Question: JSON looks like this:
'''
[{"title":"Modern\/Contemporary House of mine.","link":"http:\/\/buildworx-mc.com\/forum\/showthread.php?tid=1718","images":["http:\/\/i1139.photobucket.com\/albums\/n555\/xDJBOUTIx\/house1.png","http:\/\/i1139.photobucket.com\/albums\/n555\/xDJBOUTIx\/House2.png","http:\/\/i1139.photobucket.com\/albums\/n555\/xDJBOUTIx\/House3.png","http:\/\/i1139.photobucket.com\/albums\/n555\/xDJBOUTIx\/House4.png","http:\/\/i1139.photobucket.com\/albums\/n555\/xDJBOUTIx\/House5.png","http:\/\/i1139.photobucket.com\/albums\/n555\/xDJBOUTIx\/House6.png"]}
'''
I can get the title and the link just fine. But I can't get the images because in some there are multiple links.

I'm trying to get each images link to be wrapped in HTML.
'''
$.getJSON("gallery/getScreenshots.php", function (data) {
$.each(data, function (i, image) {
var link = image.link, title = image.title. images = image.images;
$img = $('').attr('src', images);
$('#screenshots').append($img);
});
'''
But the outcome is this:
'''
<img src="http://i1139.photobucket.com/albums/n555/xDJBOUTIx/house1.png,http://i1139.photobucket.com/albums/n555/xDJBOUTIx/House2.png,http://i1139.photobucket.com/albums/n555/xDJBOUTIx/House3.png,http://i1139.photobucket.com/albums/n555/xDJBOUTIx/House4.png,http://i1139.photobucket.com/albums/n555/xDJBOUTIx/House5.png,http://i1139.photobucket.com/albums/n555/xDJBOUTIx/House6.png" alt="">
'''
How can I sort through the array and get each image to append into '?'
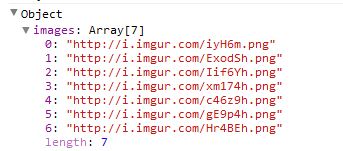
Answer: Using a '$.each' loop:
'''
$.each(images, function(i,el) {
$('#screenshots').append($('',{'src',el}));
});
'''